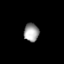
Tissue: lung
Cell type: Myeloid cells
Senescence score: 0.205
Nuclear area (px): 268
Mean DAPI intensity: 156.672